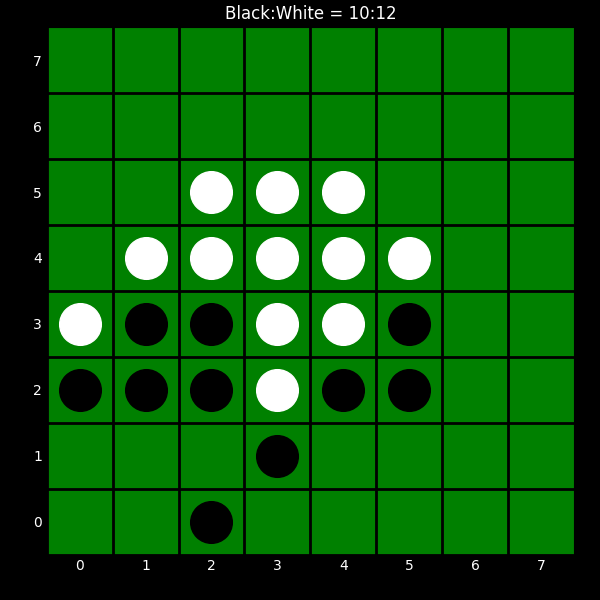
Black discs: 10
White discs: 12